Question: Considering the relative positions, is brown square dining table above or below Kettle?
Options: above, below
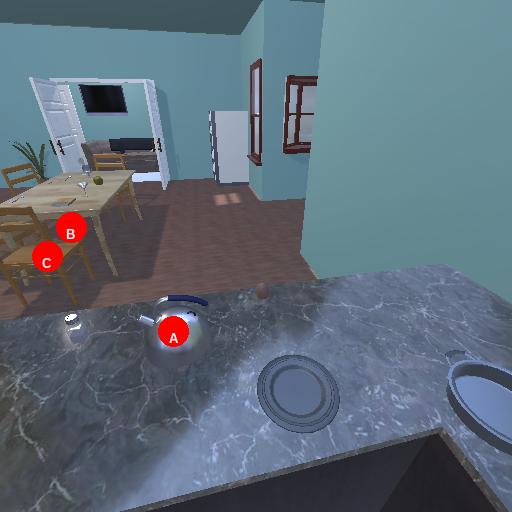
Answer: above